Question: I'm using this simple css3 transformation rule on an html element (wich contains many other elements like h1,h2,inputs,and img):
'''
div{
-moz-transform: scale(1) rotate(-3deg) translateX(0px) translateY(0px) skewX(0deg) skewY(0deg);
-webkit-transform: scale(1) rotate(-3deg) translateX(0px) translateY(0px) skewX(0deg) skewY(0deg);
-o-transform: scale(1) rotate(-3deg) translateX(0px) translateY(0px) skewX(0deg) skewY(0deg);
-ms-transform: scale(1) rotate(-3deg) translateX(0px) translateY(0px) skewX(0deg) skewY(0deg);
transform: scale(1) rotate(-3deg) translateX(0px) translateY(0px) skewX(0deg) skewY(0deg);
}
'''
the problem is font is skretched as you can see how is this possible?
check img:

Is there any way/trick to fix font to not skrech or going so bad, when using rotate css3?
: to avoid comments like "it looks good to me" :D please check deeply word's chars are not vertically well aligned, check for example the word the and chars
in Chrome i have no problems, only Firefox seems to make problems with fonts in rotating :(
> As i can see the font is ok only if is a big size font, i mean,
font-size:30px and more, if i go under 30px the font is not ok.
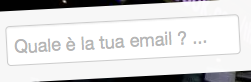
Answer: I've read two days ago that different Chrome browsers might render differently CSS3 rotation with and without '-webkit-'.
I have this problem in Chrome also. Rendered output is crispy and unaligned (like in your picture). So i've just tried to apply (in Chrome) '-webkit-filter: opacity(0.999);' or '-webkit-filter: blur(0px);' and it font is not so crispy, it's fine rendered and aligned, but is blured a bit in both cases. Strange. And I think this works with any filter.
In case of Firefox, '-moz-filter' doesn't work so I've found this solution which give same result as '-webkit-filter' in Chrome:
'''
filter: url("data:image/svg+xml;utf8,<svg xmlns='http://www.w3.org/2000/svg'><filter id='grayscale'><feColorMatrix type='matrix' values='1 0 0 0 0 0 1 0 0 0 0 0 1 0 0 0 0 0 1 0'/></filter></svg>#grayscale");
'''
Numers in 'values' are matrix
'''
1 0 0 0 0
0 1 0 0 0
0 0 1 0 0
0 0 0 1 0
'''
And here is screenshot in FF after rotation and after use filters.

Fullscreen: <URL>
And here is <URL>